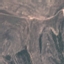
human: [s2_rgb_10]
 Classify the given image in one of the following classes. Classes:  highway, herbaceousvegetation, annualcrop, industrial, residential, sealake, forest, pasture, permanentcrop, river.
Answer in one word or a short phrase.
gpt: HerbaceousVegetation